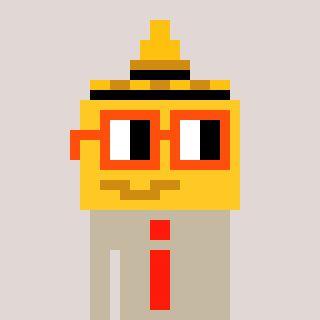
a pixel art character with square orange glasses, a mustard-shaped head and a bege-colored body on a warm background